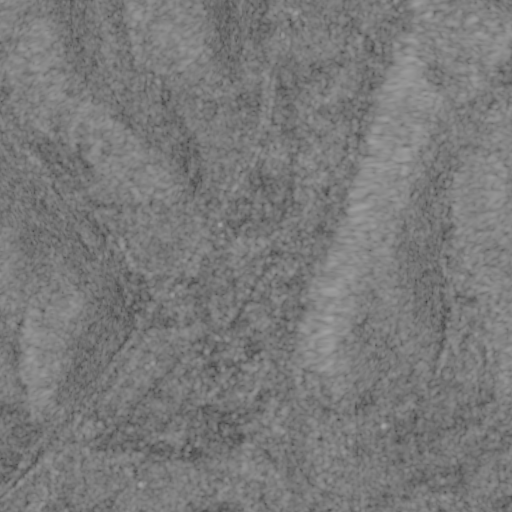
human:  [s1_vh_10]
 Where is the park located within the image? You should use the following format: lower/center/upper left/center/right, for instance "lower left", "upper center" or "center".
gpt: The park is located in the lower center of the image.
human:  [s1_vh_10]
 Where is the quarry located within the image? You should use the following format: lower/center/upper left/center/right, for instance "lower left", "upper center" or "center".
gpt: There is no quarry in the image.

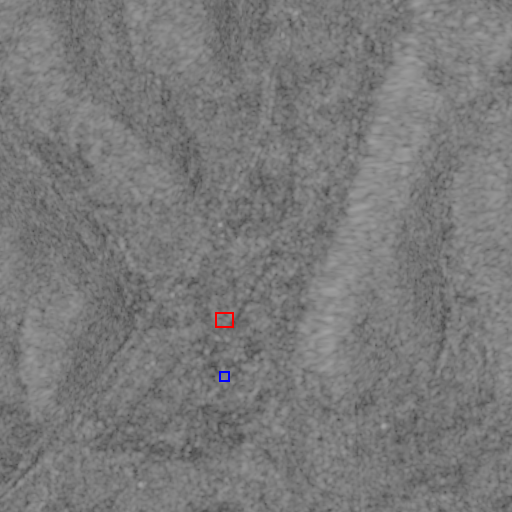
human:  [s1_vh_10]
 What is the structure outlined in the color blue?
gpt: The structure outlined in blue is a park.
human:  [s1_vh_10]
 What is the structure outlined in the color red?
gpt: The structure outlined in red is a building.
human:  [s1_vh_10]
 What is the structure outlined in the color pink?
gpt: There is no pink outline.